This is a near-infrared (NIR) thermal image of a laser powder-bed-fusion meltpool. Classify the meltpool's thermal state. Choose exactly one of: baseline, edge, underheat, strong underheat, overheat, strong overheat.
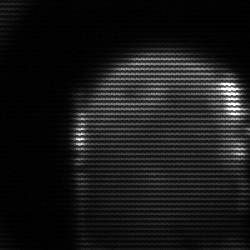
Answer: edge